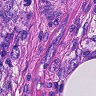
Metastatic tissue present: yes